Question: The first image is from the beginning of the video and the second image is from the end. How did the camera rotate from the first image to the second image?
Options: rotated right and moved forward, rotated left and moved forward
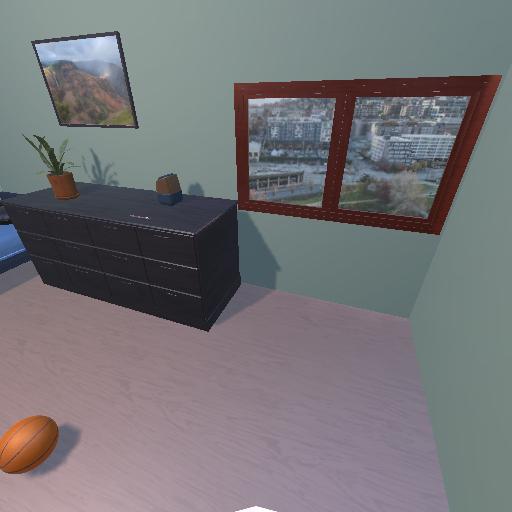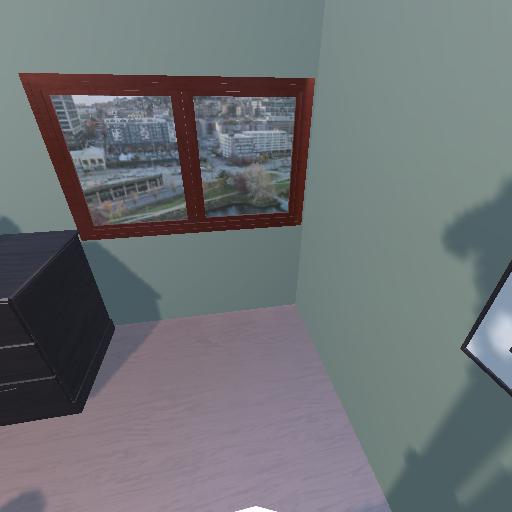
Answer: rotated right and moved forward